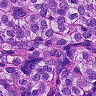
Metastatic tissue present: yes